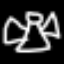
Label: angel